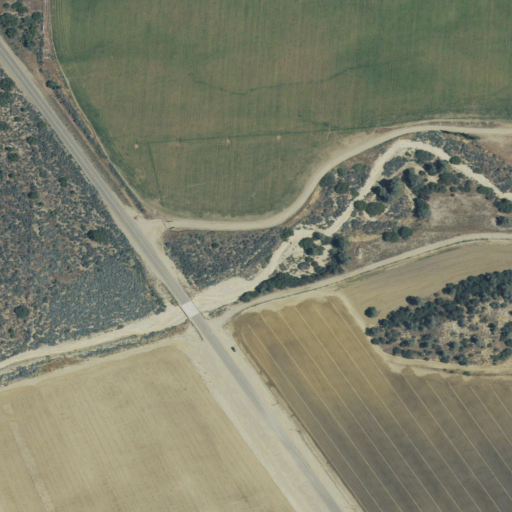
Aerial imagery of valley in California named Corral Canyon containing shrub, grassland, open development, pasture, low intensity development, medium intensity development, and woody wetlands